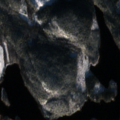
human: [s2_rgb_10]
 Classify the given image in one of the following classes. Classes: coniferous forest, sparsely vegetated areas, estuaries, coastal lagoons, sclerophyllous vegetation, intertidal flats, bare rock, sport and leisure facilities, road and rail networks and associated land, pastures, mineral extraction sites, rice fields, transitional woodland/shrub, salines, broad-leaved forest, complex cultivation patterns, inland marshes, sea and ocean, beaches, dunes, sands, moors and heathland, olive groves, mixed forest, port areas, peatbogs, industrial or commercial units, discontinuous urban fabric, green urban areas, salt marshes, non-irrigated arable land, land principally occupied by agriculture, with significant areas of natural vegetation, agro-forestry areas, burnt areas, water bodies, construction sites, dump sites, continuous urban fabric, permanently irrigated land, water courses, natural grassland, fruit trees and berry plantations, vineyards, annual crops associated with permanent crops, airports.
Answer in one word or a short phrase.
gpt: non-irrigated arable land, coniferous forest, mixed forest, water bodies